Interaction volume radius: 5 \u00c5
Interaction volume height: 30 \u00c5
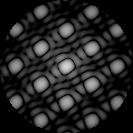
Disorder parameter: 0.05293